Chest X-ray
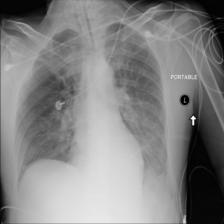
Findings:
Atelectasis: negative
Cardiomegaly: negative
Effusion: negative
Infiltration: negative
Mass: negative
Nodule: negative
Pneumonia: negative
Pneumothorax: negative
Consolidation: negative
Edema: positive
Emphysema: negative
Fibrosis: negative
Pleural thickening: negative
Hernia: negative